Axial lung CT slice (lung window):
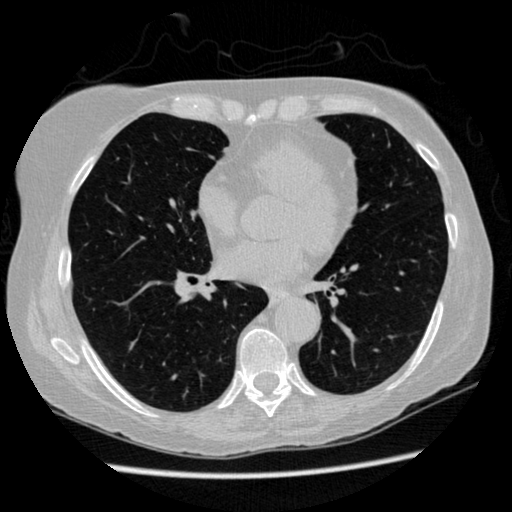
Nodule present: no